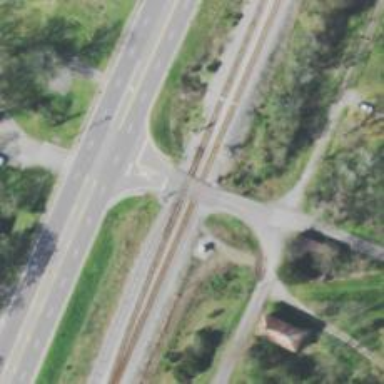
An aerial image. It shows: Level crossing with lights at the railway.